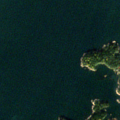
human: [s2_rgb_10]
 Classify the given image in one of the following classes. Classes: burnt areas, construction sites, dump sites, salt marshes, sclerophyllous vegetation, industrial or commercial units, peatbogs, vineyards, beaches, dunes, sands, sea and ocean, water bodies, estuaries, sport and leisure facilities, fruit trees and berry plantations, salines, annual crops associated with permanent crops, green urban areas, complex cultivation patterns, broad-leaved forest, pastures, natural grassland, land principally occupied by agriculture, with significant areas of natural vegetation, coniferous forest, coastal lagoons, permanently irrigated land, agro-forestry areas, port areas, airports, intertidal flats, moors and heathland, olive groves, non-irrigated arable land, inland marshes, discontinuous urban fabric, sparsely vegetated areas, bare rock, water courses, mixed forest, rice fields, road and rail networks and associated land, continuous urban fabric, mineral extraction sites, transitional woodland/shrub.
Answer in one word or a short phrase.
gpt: coniferous forest, sea and ocean